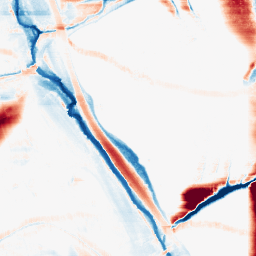
Category: morphological
Decomposition family: morphological_rect
Decomposition parameters: operation: average
width: 50
height: 10
Upsampling method: cubic_catmull_rom
Upsampling parameters: scale: 8
Upsampling scale: 8